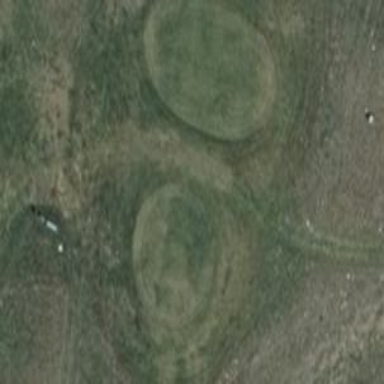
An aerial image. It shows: Golf tee.